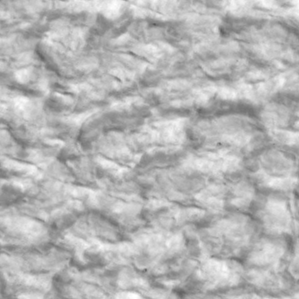
Label: non_frost